一年级 · 算术
看图填数。(每空 1 分, 共 8 分)

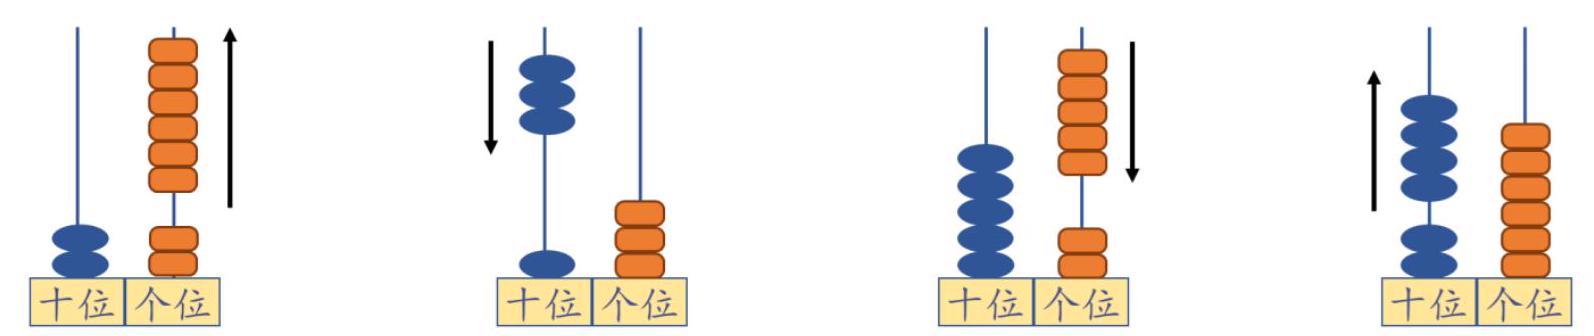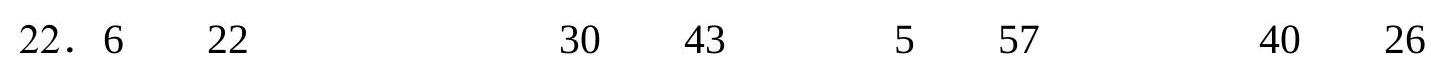
答案: 解